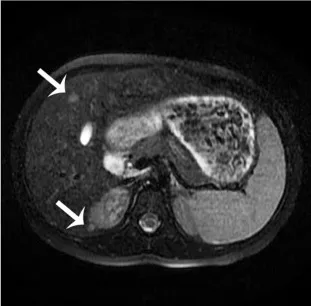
Abdominal MRI findings. MRI examination was performed in the patient at age 2 years. MRI combined with diffusion-weighted imaging (DWI) examination was performed in the patient at age 5 years (B-D). The nodules showed restricted diffusion on DWI (C, white arrows).
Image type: radiology (mri)